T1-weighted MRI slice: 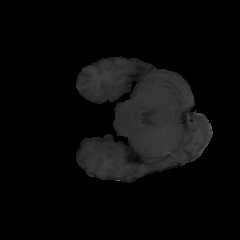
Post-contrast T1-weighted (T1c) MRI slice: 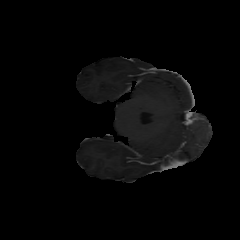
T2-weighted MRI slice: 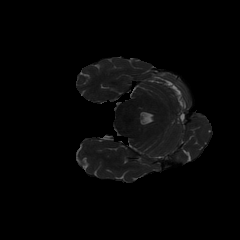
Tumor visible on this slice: no